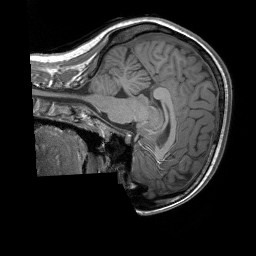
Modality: T1w
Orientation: sagittal
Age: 30
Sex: female
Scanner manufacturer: siemens
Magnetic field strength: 3 T
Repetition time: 1.9 s
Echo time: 0.00243 s